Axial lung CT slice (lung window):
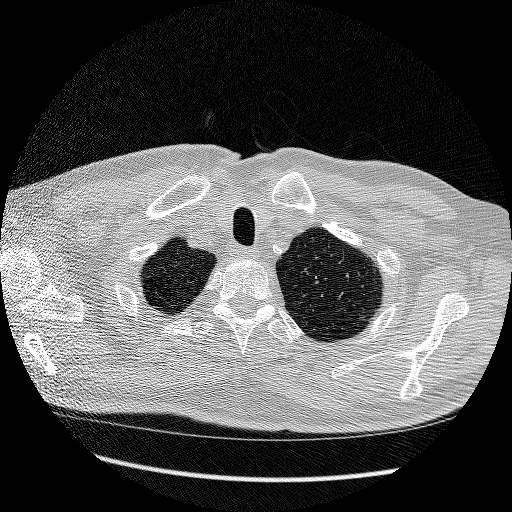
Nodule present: no